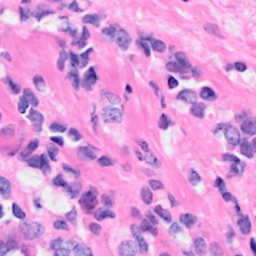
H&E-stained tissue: Breast